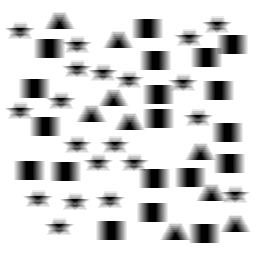
Squares: 19
Triangles: 9
Stars: 20
Total shapes: 48